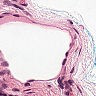
Metastatic tissue present: no